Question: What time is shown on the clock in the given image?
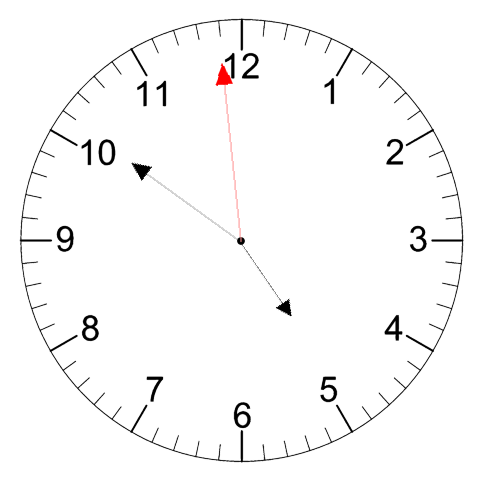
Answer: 04:50:59